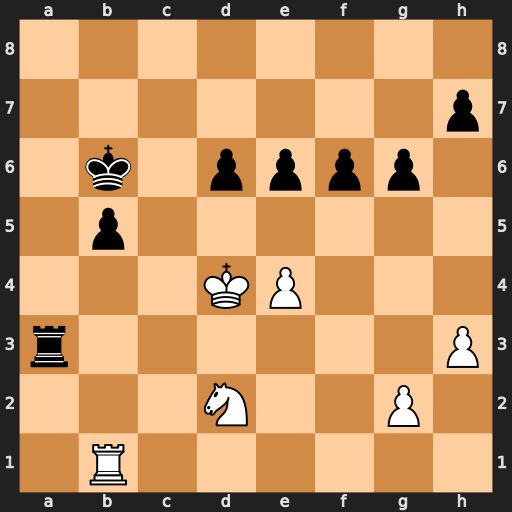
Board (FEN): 8/7p/1k1pppp1/1p6/3KP3/r6P/3N2P1/1R6
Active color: w
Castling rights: -
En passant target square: -
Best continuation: Nc4+ Kc6 Nxa3